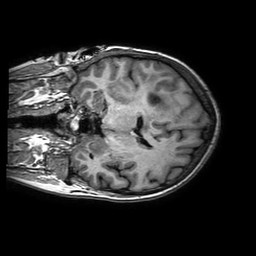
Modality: T1w
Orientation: coronal
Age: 70
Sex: female
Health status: ill
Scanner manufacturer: philips
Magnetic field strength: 3 T
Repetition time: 0.006579 s
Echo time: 0.002955 s